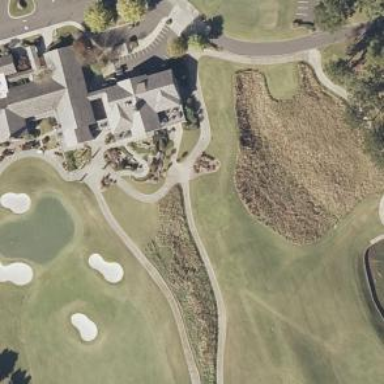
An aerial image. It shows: Path designated for golf carts.